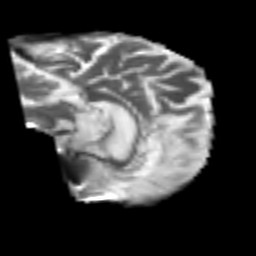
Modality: T2w
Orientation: sagittal
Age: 77
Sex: male
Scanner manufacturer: siemens
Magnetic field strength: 3 T
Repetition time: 4.999 s
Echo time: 0.07946 s